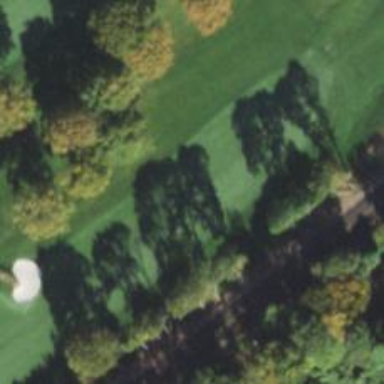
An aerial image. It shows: Golf hole.